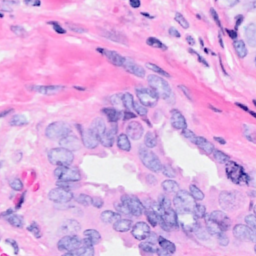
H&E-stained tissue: Breast